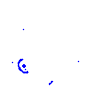
Particle: proton